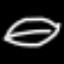
Label: leaf